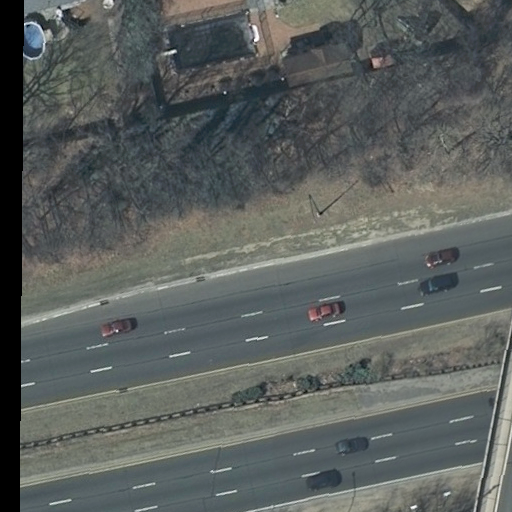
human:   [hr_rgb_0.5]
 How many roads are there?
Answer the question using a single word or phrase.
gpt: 2

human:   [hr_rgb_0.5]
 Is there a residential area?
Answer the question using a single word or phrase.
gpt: yes

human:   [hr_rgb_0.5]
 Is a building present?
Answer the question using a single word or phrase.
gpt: yes

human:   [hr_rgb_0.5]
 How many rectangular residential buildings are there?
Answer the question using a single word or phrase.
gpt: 0

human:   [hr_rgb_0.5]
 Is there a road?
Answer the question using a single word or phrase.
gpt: yes

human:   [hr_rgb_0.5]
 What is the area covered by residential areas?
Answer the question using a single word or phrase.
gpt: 10599m2

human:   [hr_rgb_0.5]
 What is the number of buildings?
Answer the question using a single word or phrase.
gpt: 3

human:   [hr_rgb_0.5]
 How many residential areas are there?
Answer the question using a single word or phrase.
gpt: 1

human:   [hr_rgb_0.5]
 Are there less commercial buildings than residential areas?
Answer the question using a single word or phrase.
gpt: yes

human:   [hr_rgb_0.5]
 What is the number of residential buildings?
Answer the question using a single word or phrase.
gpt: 2

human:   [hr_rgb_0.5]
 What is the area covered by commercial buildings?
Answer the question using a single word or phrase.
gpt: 0m2

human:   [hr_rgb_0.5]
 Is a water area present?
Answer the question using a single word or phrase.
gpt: no

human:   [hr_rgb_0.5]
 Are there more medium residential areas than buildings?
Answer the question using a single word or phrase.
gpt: no

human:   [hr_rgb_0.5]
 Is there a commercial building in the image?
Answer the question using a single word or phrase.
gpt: no

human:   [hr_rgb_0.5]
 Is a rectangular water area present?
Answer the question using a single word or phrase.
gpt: no

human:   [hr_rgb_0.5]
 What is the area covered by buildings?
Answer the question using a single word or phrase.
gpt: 437m2

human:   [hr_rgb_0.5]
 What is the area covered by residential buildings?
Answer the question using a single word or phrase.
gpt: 364m2

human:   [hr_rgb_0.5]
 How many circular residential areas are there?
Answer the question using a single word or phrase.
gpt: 0

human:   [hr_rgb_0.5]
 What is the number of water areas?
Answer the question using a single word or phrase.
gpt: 0

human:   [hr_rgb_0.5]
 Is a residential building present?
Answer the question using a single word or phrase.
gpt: yes

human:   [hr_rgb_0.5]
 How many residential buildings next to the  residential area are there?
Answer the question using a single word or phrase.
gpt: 2

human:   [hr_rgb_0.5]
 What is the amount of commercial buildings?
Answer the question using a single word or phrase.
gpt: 0

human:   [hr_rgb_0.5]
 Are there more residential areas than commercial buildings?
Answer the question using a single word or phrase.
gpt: yes

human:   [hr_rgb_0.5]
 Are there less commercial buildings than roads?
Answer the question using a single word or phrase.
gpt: yes

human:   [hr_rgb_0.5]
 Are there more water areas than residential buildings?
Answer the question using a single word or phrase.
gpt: no

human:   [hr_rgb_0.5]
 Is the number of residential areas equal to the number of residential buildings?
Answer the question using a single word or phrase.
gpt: no

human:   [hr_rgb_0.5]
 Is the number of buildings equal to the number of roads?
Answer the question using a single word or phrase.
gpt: no

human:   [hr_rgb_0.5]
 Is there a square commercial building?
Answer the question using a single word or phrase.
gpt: no

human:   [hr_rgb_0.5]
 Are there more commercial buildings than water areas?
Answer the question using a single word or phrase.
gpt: no

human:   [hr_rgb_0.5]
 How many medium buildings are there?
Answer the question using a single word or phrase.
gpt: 2

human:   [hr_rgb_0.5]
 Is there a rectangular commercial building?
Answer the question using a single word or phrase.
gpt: no

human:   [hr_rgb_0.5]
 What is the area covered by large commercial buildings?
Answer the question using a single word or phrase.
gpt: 0m2

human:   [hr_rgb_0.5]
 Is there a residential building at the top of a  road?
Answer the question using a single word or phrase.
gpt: yes

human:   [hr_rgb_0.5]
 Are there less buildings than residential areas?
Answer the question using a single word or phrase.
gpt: no

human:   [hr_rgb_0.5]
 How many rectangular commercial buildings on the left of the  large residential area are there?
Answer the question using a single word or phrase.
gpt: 0

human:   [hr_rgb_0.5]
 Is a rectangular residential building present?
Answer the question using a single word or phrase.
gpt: no

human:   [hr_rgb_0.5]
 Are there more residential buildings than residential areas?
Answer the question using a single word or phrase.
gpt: yes

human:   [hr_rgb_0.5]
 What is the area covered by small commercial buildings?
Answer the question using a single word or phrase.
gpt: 0m2

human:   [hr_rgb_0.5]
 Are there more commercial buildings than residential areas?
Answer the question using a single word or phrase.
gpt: no

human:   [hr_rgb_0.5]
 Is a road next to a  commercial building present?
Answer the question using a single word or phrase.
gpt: no

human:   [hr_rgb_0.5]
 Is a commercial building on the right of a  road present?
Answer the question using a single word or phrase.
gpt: no

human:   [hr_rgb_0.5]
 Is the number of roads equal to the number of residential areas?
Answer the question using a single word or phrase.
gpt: no

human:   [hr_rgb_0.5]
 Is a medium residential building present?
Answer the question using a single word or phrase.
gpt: yes

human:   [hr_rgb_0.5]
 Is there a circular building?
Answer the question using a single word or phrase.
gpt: no

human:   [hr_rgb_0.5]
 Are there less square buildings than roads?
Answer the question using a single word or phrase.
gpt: yes

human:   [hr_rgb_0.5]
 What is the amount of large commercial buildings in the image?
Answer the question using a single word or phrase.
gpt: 0

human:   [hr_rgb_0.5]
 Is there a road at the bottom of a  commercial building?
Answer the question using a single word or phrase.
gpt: no

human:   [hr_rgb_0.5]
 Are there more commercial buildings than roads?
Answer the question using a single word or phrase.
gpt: no

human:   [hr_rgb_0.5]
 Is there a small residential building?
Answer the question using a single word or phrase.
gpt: no

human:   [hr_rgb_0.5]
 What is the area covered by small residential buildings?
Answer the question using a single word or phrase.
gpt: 0m2

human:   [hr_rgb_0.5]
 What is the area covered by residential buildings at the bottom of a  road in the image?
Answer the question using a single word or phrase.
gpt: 0m2

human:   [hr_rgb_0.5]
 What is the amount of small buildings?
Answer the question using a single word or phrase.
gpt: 1

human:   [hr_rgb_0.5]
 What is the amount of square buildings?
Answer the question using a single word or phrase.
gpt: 0

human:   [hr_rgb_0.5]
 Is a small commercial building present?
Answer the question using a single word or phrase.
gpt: no

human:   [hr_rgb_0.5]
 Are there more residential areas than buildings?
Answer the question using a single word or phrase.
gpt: no

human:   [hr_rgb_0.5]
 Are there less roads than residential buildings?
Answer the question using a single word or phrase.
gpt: no

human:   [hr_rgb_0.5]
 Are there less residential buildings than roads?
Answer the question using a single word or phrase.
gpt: no

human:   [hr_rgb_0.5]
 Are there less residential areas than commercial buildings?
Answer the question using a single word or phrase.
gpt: no

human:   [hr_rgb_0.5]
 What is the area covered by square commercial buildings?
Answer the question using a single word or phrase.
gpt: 0m2

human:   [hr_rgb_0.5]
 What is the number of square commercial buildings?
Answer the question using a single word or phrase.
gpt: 0

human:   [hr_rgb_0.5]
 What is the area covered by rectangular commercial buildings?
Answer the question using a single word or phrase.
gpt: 0m2

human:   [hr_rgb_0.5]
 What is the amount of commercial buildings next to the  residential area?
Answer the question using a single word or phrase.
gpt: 0

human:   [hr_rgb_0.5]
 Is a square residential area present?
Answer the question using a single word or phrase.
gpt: no

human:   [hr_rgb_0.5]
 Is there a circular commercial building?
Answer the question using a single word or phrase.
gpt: no